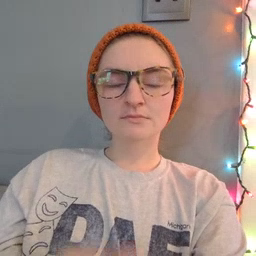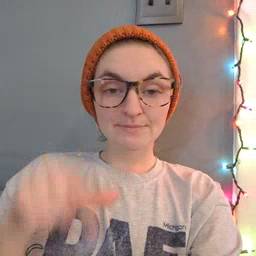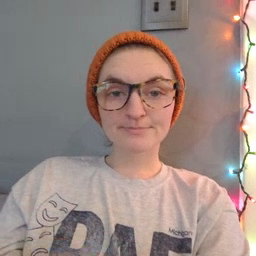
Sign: later